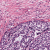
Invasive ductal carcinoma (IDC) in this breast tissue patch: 1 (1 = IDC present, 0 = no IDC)